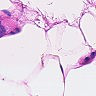
Metastatic tissue present: no